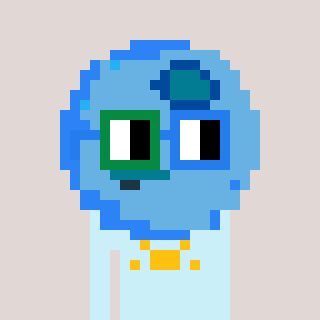
a pixel art character with square green and blue glasses, a blueberry-shaped head and a cold-colored body on a warm background